Question: I really enjoy to work with VS Code and intellisense is great, but I can't seem to get it to work with Jasmine and its matches.
This is what im looking for:

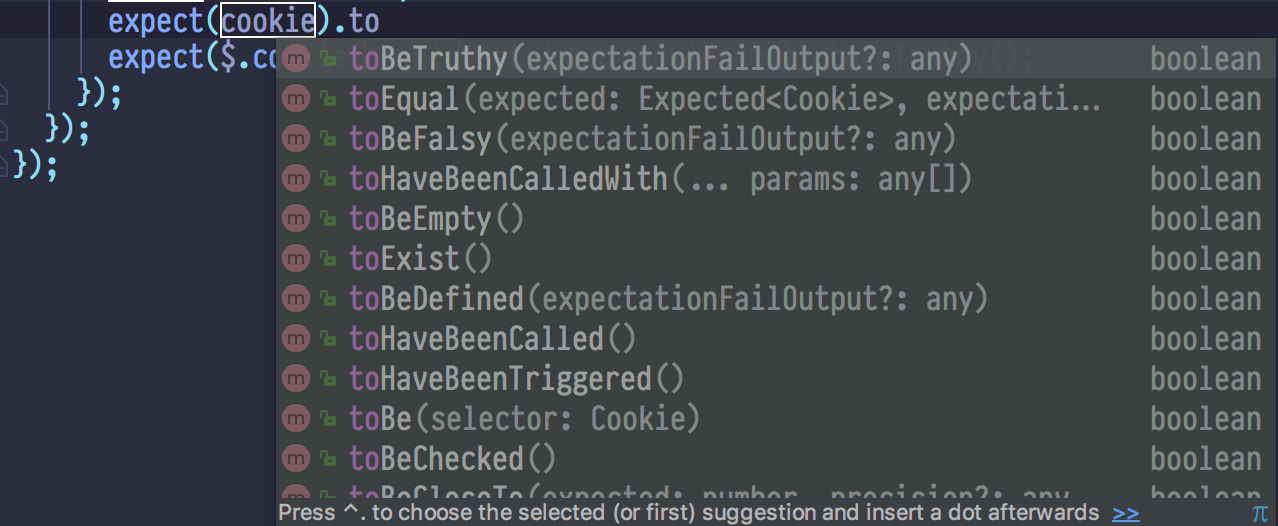
Answer: If you have Jasmine in your node_modules locally, VS Code should pick it and provide intellisense automatically. Otherwise you can install just typings with 'npm i @types/jasmine'.